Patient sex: M
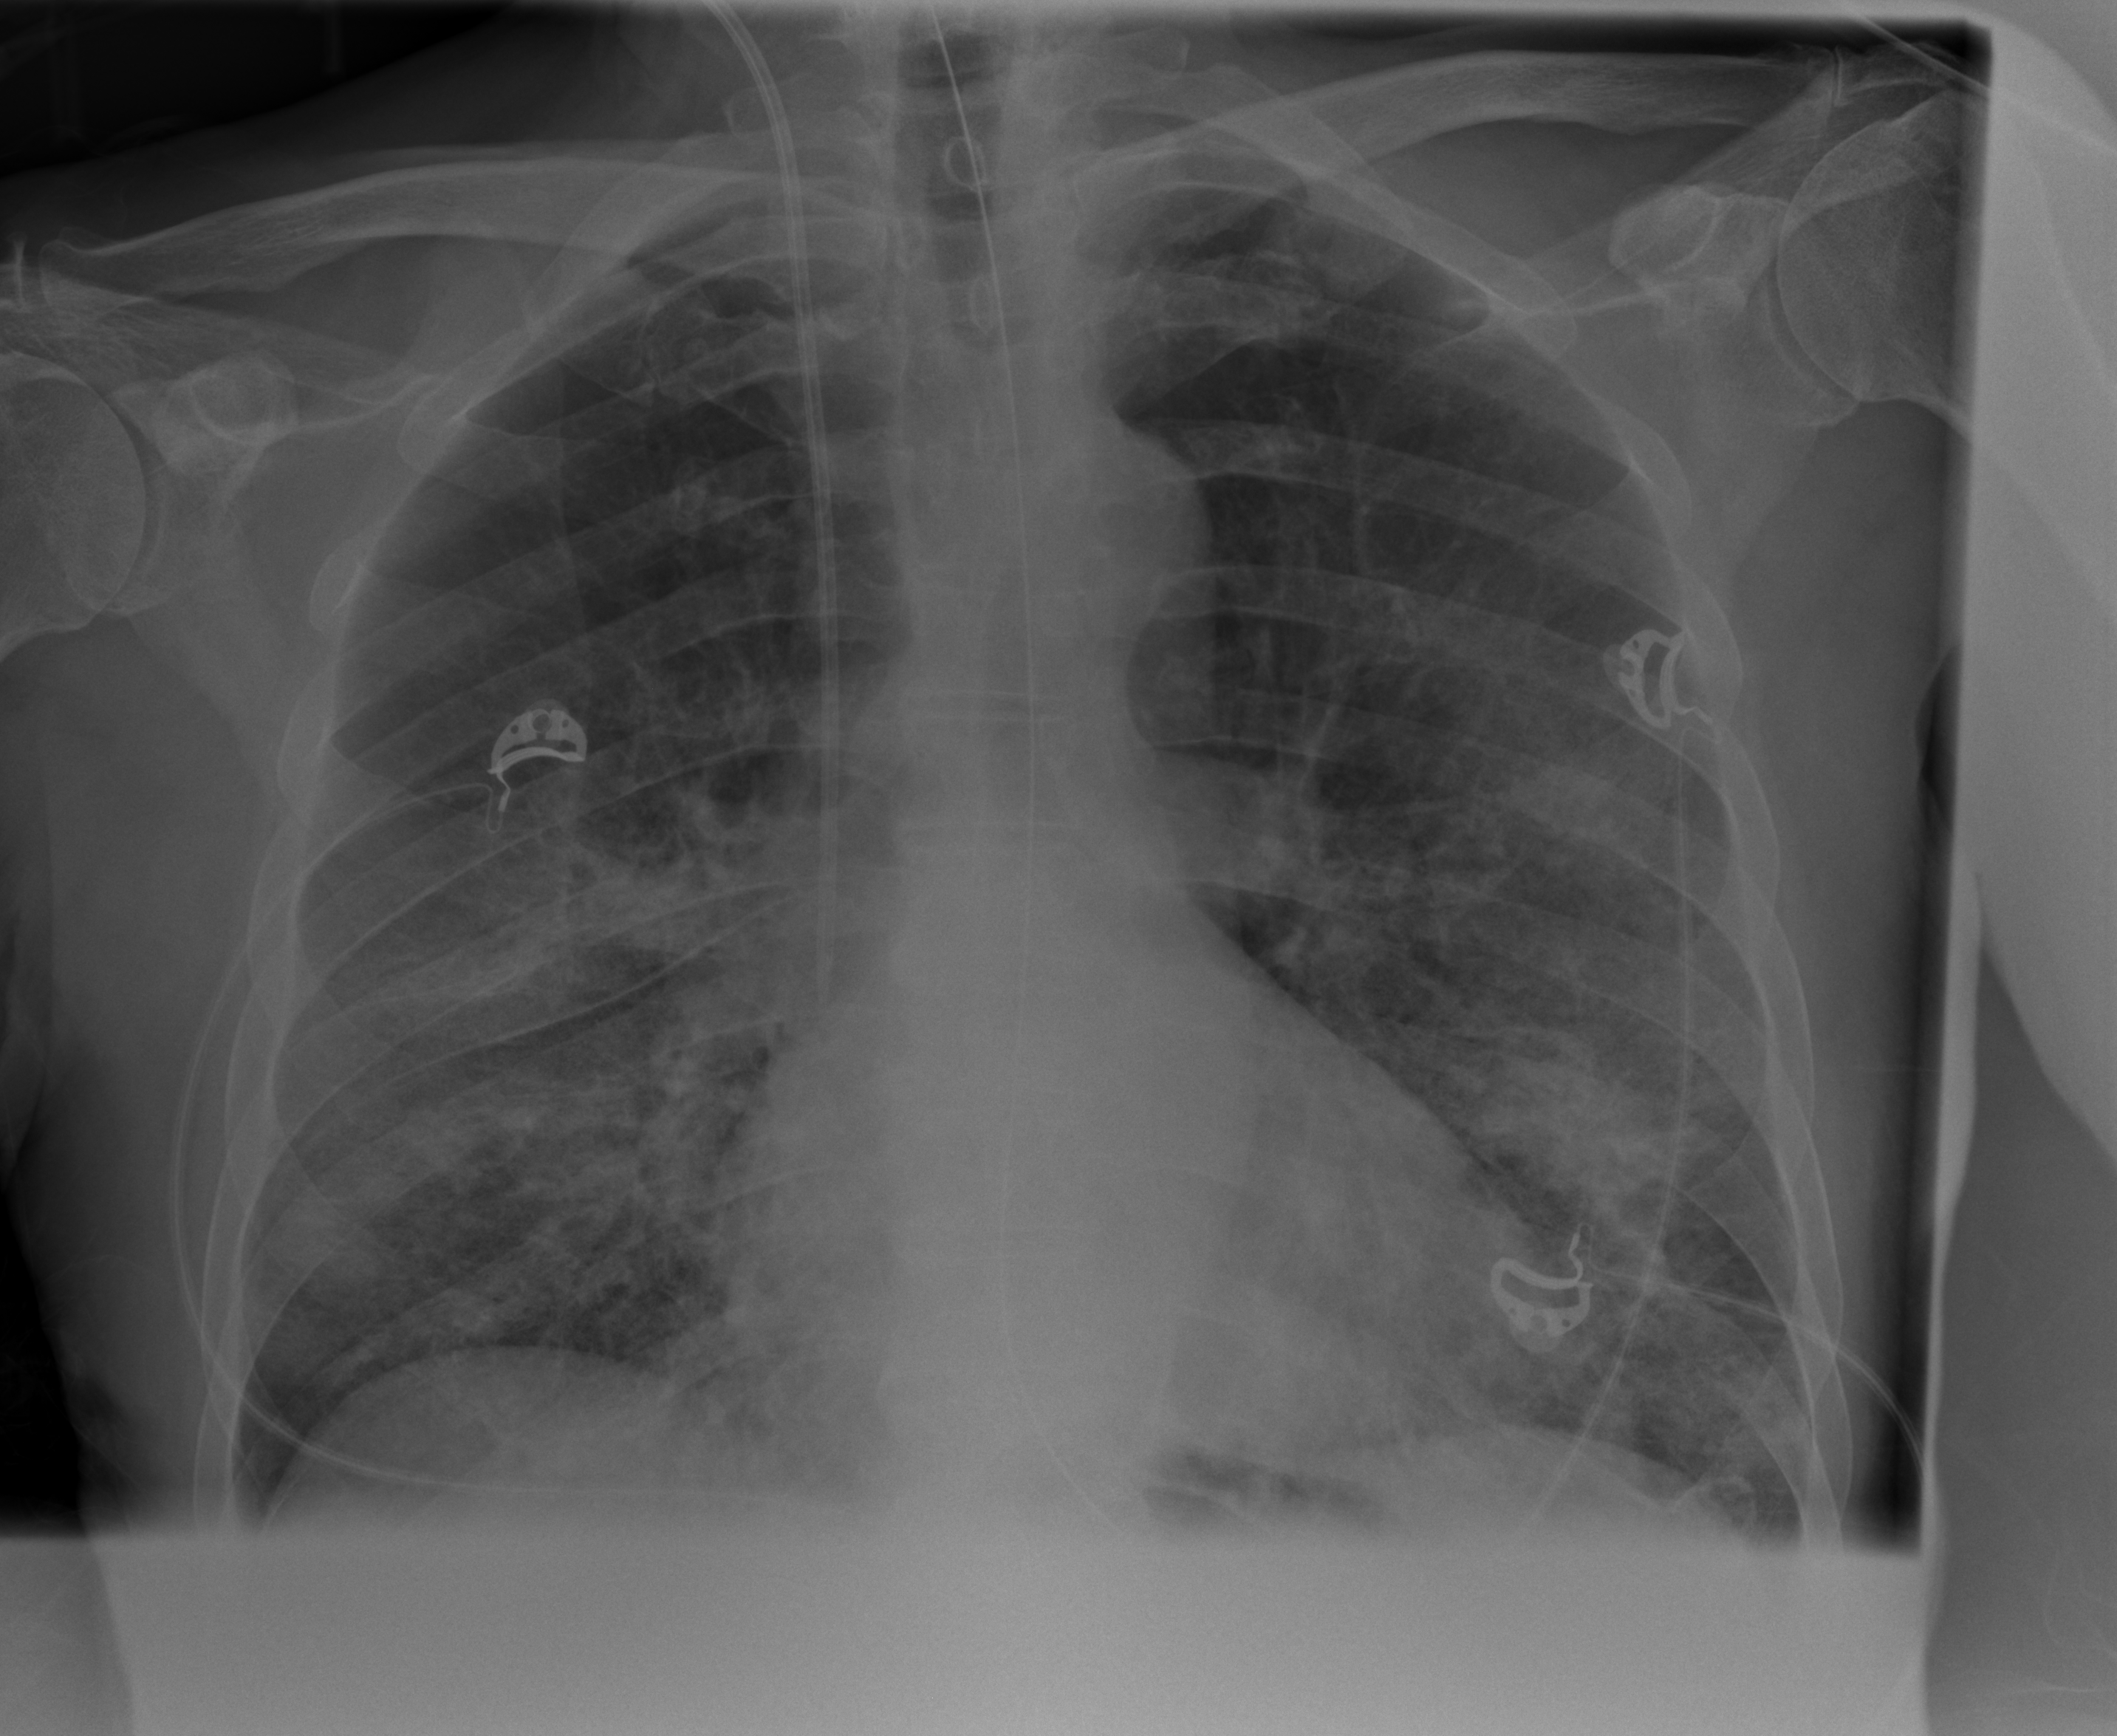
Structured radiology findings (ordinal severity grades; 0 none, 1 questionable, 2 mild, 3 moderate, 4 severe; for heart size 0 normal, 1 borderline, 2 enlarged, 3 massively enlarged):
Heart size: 0
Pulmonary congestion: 0
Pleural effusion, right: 0
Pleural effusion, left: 0
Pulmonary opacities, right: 3
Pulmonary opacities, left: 3
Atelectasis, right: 2
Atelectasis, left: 2